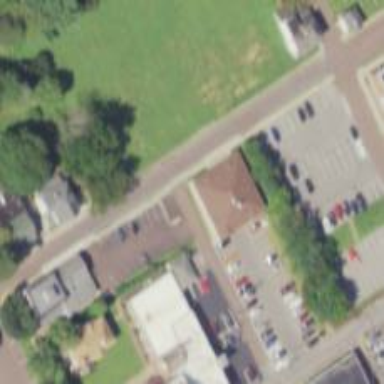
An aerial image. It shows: Alley classified as service road.